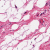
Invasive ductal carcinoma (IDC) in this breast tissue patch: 0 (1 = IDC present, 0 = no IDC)